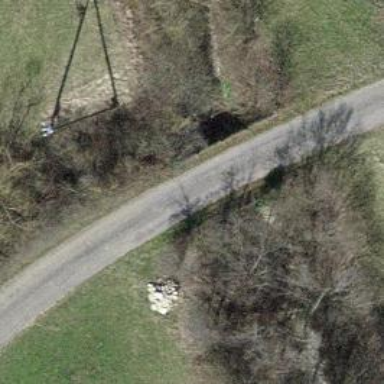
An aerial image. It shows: Culvert tunnel.